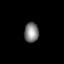
Tissue: lung
Cell type: Endothelial cells
Senescence score: 0.546
Nuclear area (px): 283
Mean DAPI intensity: 129.145